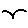
Label: bird